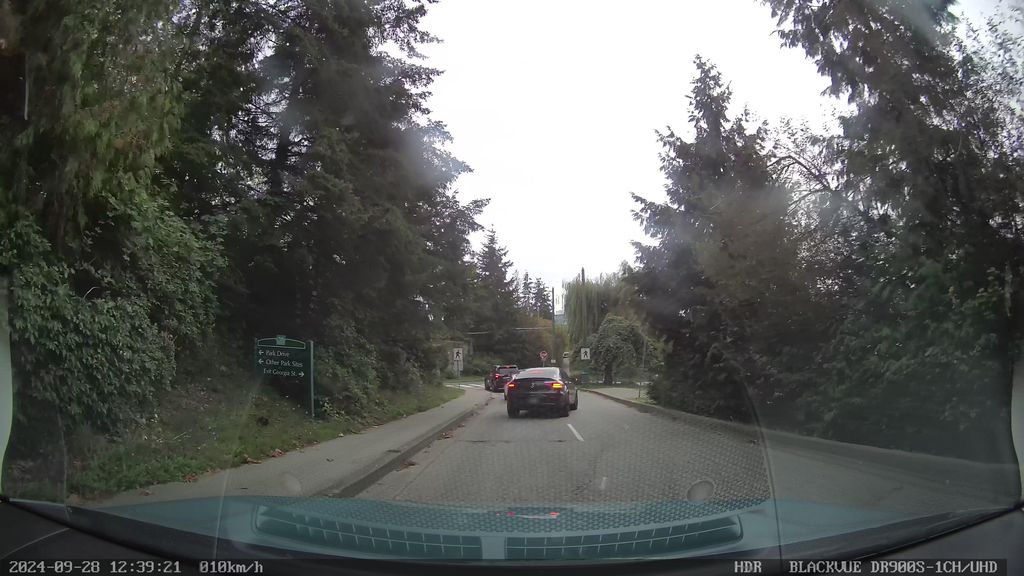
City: vancouver